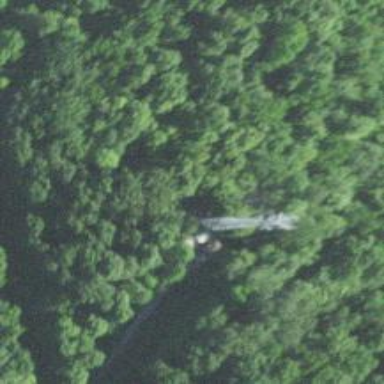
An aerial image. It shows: Man-made mast used for communication purposes.